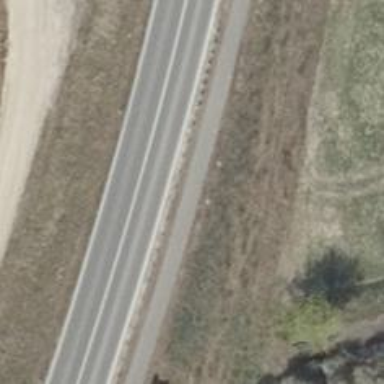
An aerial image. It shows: Path with asphalt surface running along embankment.